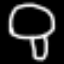
Label: mushroom